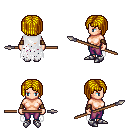
a pixel art fantasy rpg character, female body template, human, light skin, white tattered cape, magenta pants, blonde pageboy hairstyle, leather bracers, metal boots, spear, four views (front, back, left, right), 2x2 character sprite sheet, small pixel art, hard edges, no anti-aliasing